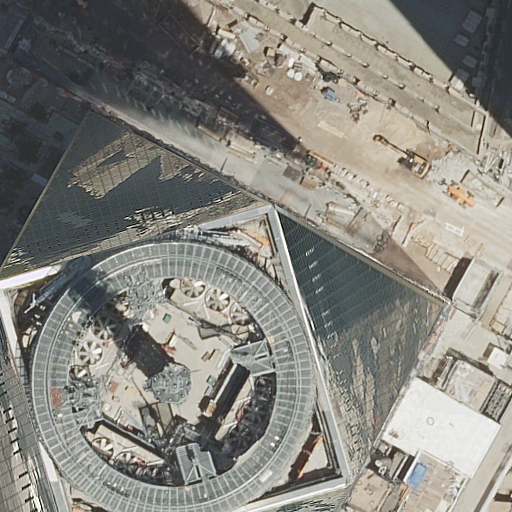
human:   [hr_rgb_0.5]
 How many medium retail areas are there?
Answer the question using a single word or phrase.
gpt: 0

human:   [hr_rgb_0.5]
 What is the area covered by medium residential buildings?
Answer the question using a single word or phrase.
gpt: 0m2

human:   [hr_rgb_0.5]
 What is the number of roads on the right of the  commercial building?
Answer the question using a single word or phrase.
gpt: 1

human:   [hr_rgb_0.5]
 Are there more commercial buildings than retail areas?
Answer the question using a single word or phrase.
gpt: no

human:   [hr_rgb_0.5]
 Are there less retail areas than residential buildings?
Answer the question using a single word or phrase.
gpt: no

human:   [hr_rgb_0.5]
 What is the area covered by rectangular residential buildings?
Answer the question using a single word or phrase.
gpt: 0m2

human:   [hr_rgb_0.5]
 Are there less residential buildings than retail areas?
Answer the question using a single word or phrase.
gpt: no

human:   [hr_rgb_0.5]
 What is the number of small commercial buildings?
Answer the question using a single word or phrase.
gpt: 0

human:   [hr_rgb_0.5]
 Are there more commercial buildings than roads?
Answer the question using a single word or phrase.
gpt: no

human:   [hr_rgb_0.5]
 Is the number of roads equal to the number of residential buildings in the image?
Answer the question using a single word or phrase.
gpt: no

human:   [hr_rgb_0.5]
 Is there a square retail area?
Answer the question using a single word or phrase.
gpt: no

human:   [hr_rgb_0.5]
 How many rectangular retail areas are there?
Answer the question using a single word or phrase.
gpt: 1

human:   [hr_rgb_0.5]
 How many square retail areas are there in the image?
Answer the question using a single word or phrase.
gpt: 0

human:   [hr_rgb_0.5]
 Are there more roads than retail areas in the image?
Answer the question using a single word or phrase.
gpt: yes

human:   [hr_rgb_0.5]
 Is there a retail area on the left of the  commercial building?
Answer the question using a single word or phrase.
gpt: yes

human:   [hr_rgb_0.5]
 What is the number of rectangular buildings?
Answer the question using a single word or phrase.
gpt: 0

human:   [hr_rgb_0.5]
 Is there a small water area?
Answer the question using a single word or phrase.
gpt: no

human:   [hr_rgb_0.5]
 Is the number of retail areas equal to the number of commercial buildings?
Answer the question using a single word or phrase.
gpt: yes

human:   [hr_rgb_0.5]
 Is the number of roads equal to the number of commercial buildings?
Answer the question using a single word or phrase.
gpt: no

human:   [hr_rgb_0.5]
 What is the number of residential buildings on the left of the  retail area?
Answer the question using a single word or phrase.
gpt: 0

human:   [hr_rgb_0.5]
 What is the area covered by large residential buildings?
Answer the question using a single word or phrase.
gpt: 7007m2

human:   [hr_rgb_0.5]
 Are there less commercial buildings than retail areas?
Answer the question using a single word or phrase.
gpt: no

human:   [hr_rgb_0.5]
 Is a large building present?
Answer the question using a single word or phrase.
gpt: yes

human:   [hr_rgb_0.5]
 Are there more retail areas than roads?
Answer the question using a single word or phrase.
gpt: no

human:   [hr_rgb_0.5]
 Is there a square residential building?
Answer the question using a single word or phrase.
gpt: no

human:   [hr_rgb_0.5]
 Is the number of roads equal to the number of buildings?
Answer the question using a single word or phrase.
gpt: yes

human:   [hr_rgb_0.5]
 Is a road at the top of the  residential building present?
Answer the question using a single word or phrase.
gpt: no

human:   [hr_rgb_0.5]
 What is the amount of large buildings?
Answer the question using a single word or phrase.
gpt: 2

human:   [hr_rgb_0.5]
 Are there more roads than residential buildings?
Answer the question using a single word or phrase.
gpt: yes

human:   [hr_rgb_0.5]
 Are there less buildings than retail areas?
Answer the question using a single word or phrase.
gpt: no

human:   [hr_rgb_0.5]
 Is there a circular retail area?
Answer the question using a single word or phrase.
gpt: no

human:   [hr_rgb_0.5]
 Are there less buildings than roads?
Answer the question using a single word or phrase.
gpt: no

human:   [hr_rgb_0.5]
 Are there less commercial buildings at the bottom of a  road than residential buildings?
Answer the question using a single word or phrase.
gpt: yes

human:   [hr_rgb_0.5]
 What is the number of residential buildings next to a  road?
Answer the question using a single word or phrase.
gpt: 1

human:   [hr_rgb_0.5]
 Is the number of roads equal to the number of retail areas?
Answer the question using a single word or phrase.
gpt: no

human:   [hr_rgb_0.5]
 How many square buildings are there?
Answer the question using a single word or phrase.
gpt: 0